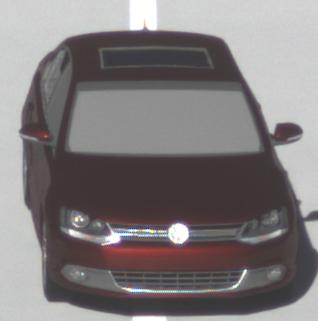
Make: VW
Model: Jetta 1.2 TSI
Detailed model: Jetta (IV)
Model produced from: 2011/01
Model produced until: 2014/08
Doors: 4
Color: red
Road condition: dry road
Daytime: morning or afternoon
Contrast: high contrast